Question: Here's the logic flow I'm trying to code into my iPhone app:

I think I understand the technicalities to achieve this (using AFNetworking, connecting to a Rails API using Devise as authentication). The auth_token will be stored in the keychain once the login is successful. What I can't figure out is the best way to go about setting up my app to behave like above.
I want the experience to be good for the user of course, so maybe while it's checking for the token and attempting to login it shows a "loading" screen of some sort.
How would I go about achieving this? I don't know which view controller I should set as the rootviewcontroller in the AppDelegate or how I should set it after the user has logged in. I've tried this in the Facebook app and when I open it I see a blank navigation controller it seems, then my profile view is loaded. What are they doing behind the scenes and is this the best way to go?
I am not using Storyboards.
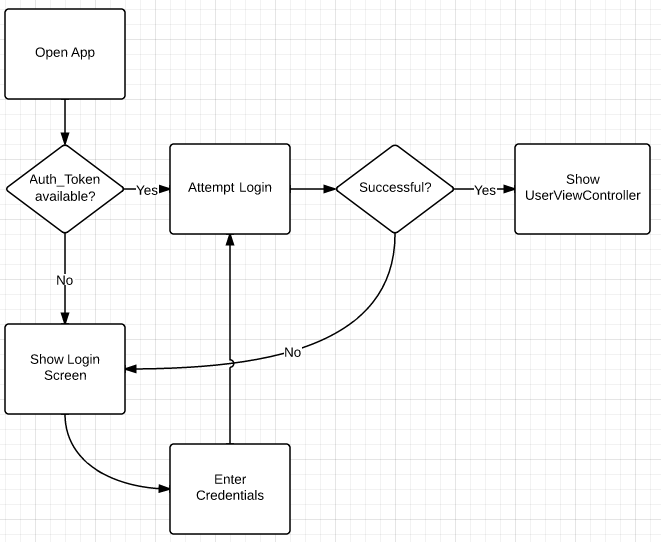
Answer: I have implemented a similar one, the RootViewController was a "SplashViewController" in a navigationController, showing a nice logo, activity indicator and gives user info about authentication status. It holds the logic for checking stored token there and authentication implementation. If authentication is successfull, ShowUserController is shown by pushing to navigationController stack.
If authentication is failure a LoginViewController is presented modally. SplashViewController implements the delegate of LoginViewController, which does nothing but passing the username and password to SplashViewController. On successfull login, LoginViewController is dismissed and user is directed to ShowUserController.